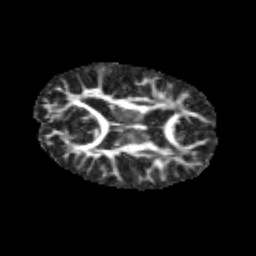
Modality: FA
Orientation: axial
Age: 11
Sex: male
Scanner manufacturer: siemens
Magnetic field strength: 3 T
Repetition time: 3.8 s
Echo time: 0.07 s